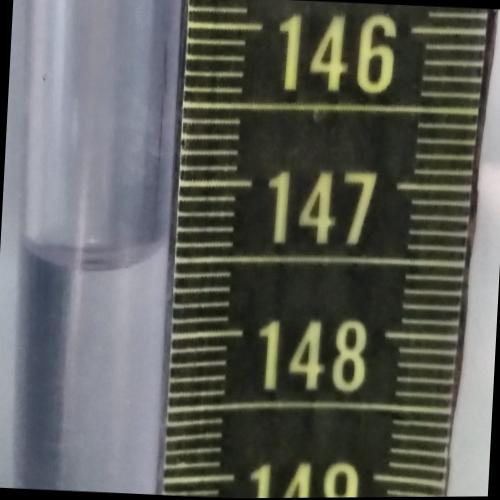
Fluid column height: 147.5 cm